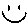
Label: smiley face